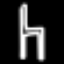
Label: chair